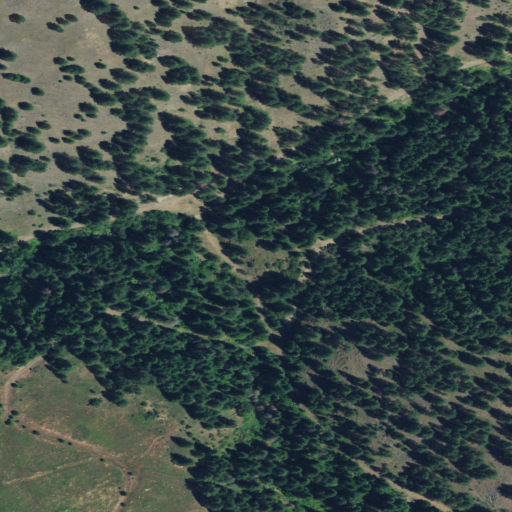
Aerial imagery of valley in Oregon named Merle Gulch containing evergreen forest, grassland, and shrub